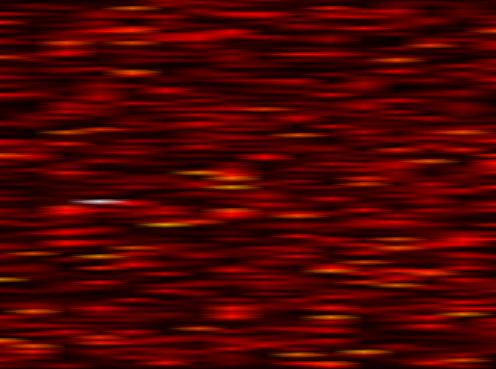
Label: OFDM